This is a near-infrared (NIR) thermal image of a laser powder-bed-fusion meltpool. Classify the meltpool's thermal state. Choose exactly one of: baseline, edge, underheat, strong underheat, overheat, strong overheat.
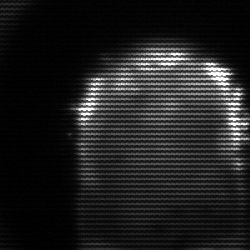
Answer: baseline